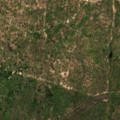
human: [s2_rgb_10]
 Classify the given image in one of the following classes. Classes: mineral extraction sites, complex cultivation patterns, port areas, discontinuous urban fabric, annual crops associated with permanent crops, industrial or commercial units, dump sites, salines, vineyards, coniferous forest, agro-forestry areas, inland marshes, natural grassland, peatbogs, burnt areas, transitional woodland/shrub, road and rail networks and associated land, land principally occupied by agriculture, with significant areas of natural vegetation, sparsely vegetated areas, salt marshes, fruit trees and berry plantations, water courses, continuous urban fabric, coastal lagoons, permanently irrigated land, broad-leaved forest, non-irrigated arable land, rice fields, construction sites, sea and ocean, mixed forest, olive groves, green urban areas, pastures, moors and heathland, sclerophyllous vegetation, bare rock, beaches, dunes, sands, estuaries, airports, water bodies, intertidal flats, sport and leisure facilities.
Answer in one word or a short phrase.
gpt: continuous urban fabric